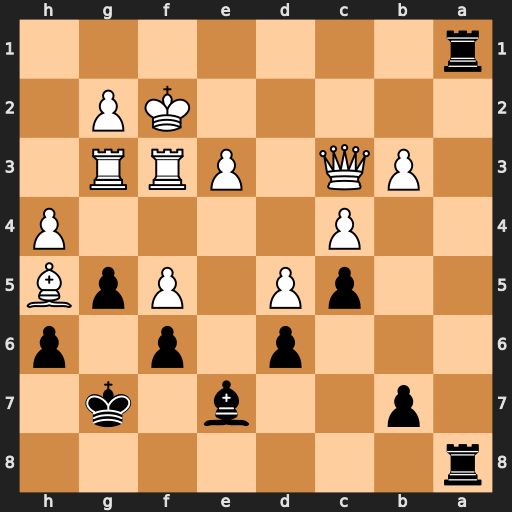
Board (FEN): r7/1p2b1k1/3p1p1p/2pP1PpB/2P4P/1PQ1PRR1/5KP1/r7
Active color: b
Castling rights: -
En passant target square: -
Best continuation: R8a2+ Qd2 Rxd2#